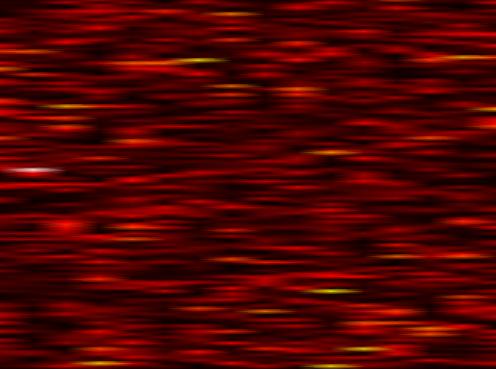
Label: FBMC